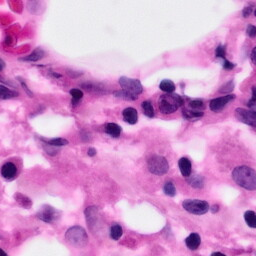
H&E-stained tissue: Pancreatic